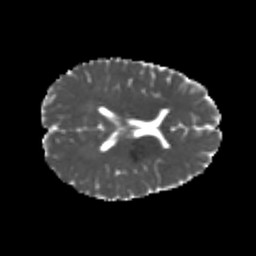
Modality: MD
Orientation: axial
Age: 20
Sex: female
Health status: healthy
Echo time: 0.074 s